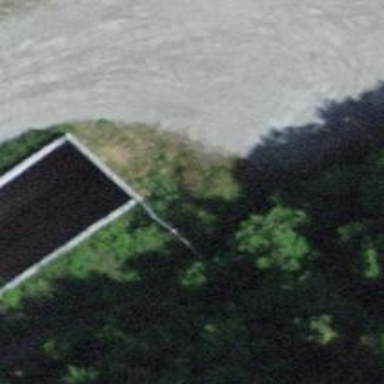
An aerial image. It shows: Retaining wall.